Field crop: tomato
Growth stage: 1
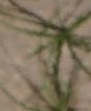
Species: cyperus